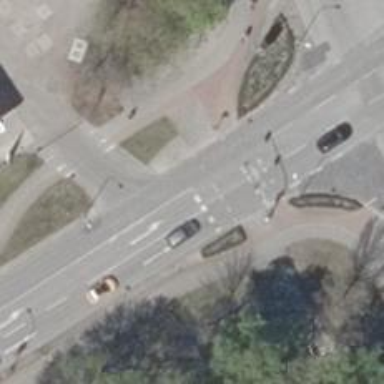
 featuring sidewalks on both sides and cycle track alongside."